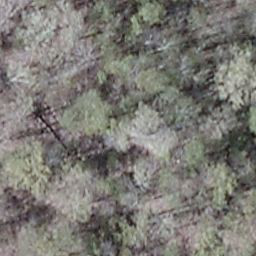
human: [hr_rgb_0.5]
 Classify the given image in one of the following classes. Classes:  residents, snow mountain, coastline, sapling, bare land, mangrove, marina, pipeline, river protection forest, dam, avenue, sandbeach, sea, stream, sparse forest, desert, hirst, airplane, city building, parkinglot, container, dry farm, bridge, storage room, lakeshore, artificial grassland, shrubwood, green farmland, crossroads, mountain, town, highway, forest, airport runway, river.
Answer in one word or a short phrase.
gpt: shrubwood